Question: I have a base class called 'BaseEvent'.
And, 3 classes derived from 'BaseEvent': 'Derived1, Derived2, Derived3'
Suppose we have a following query:
'''
Database.BaseEvents.Where(e => e.EventsCategories.Any(
c => c.EventCategories== category.OID)).ToList();
'''
How to do that this query return collection of derived objects, not BaseEvent?
Thanks.

but type should be 'Film'
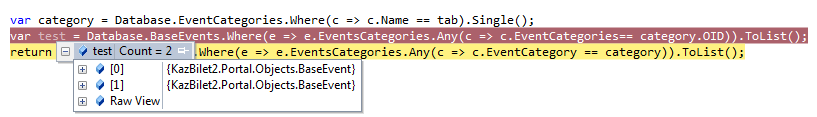
Answer: Use the 'Cast' method:
'''
Database.BaseEvents.Where(e => e.EventsCategories.Any(
c => c.EventCategories== category.OID)).Cast<DerivedType>().ToList();
'''
Assuming that is, you've setup Linq2Sql so that it understands your 'EventCategories' property is a <URL>.
A discriminator field tells Linq2Sql what type it should use based on the value of a field. If you do not setup such a field. Linq2Sql will always return the base type. A <URL> will get you a ton of good posts on how to do this.